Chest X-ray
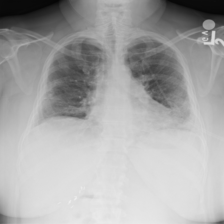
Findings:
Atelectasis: negative
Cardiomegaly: negative
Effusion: negative
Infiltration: positive
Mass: negative
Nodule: negative
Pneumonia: negative
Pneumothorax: negative
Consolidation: negative
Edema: negative
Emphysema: negative
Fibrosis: positive
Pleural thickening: negative
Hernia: negative